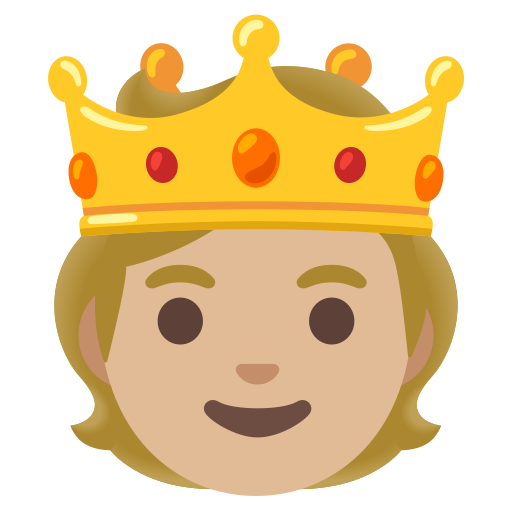
Emoji: 🫅🏼